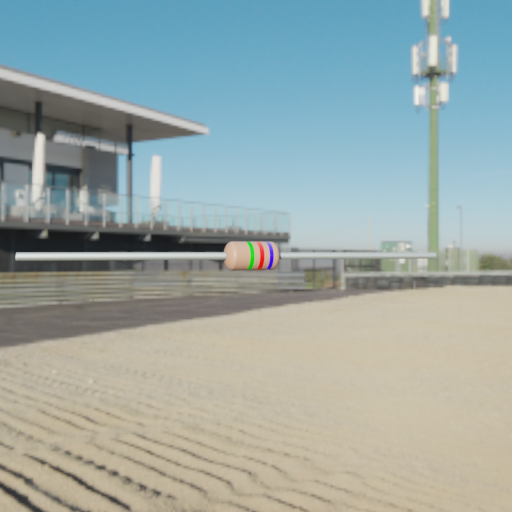
Resistor colour bands (in order): green, red, blue